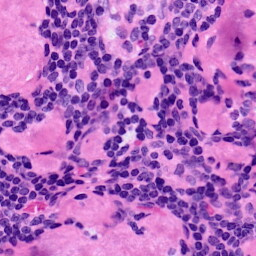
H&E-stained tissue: LymphNode